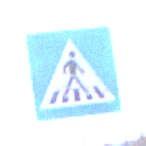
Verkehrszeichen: FussgaengerueberwegLinks
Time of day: MorningAfternoon
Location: Outdoor (Nature)
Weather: PartlyCloudy
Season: NotSpecified
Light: Natural